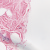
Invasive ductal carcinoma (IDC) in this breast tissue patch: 0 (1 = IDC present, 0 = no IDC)